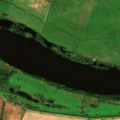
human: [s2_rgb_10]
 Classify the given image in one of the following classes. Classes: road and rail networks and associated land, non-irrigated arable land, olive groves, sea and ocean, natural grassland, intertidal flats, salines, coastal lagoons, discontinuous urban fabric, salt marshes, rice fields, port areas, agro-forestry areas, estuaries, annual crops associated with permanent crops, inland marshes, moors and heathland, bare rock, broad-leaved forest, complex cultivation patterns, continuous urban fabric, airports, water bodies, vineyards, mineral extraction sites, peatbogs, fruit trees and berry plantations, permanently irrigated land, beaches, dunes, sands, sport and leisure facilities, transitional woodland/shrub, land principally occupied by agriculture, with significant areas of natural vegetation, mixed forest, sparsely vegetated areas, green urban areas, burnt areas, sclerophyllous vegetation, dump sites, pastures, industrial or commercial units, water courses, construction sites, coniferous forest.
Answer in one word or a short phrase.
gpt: non-irrigated arable land, pastures, land principally occupied by agriculture, with significant areas of natural vegetation, water courses